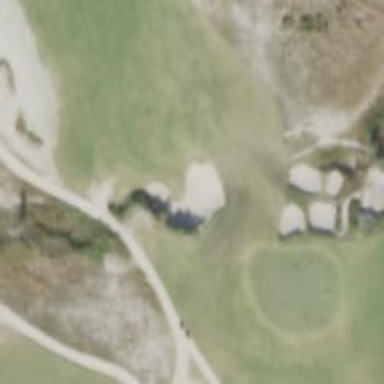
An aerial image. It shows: Path for both road and golf.